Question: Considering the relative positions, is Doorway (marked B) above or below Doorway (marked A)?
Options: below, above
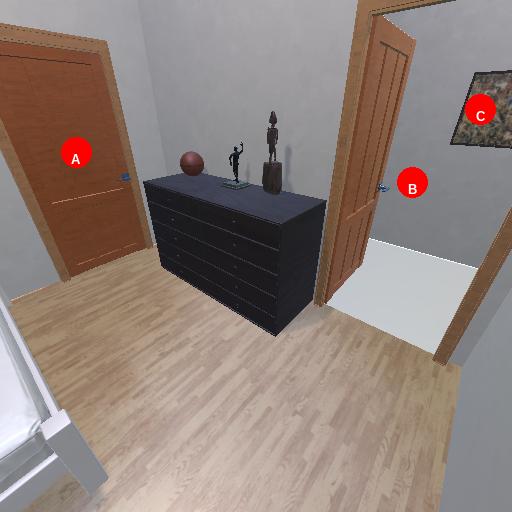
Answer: below